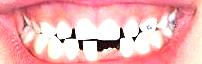
Condition: hypodontia